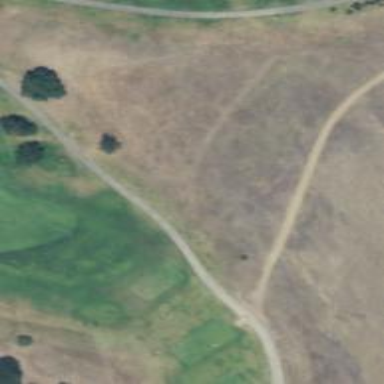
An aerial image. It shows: Pathway for golfing.